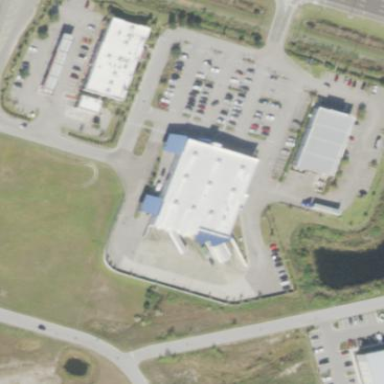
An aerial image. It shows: Building.